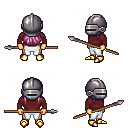
a pixel art fantasy rpg character, male body template, human, tanned skin, maroon long-sleeve shirt, white pants, pink unkempt hairstyle, metal helm, gold boots, spear, four views (front, back, left, right), 2x2 character sprite sheet, small pixel art, hard edges, no anti-aliasing